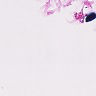
Metastatic tissue present: no